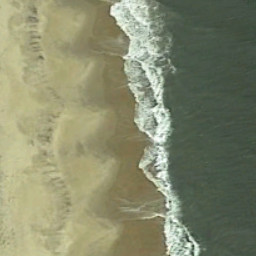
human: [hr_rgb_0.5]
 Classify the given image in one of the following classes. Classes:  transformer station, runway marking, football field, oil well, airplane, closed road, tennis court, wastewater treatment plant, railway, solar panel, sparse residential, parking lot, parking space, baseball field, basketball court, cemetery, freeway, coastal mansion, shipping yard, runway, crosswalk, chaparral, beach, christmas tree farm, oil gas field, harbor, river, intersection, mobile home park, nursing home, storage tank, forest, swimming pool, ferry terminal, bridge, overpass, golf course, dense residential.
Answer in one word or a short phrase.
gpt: beach